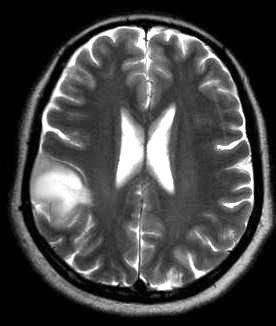
Label: notumor